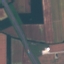
Land use / land cover class: Highway